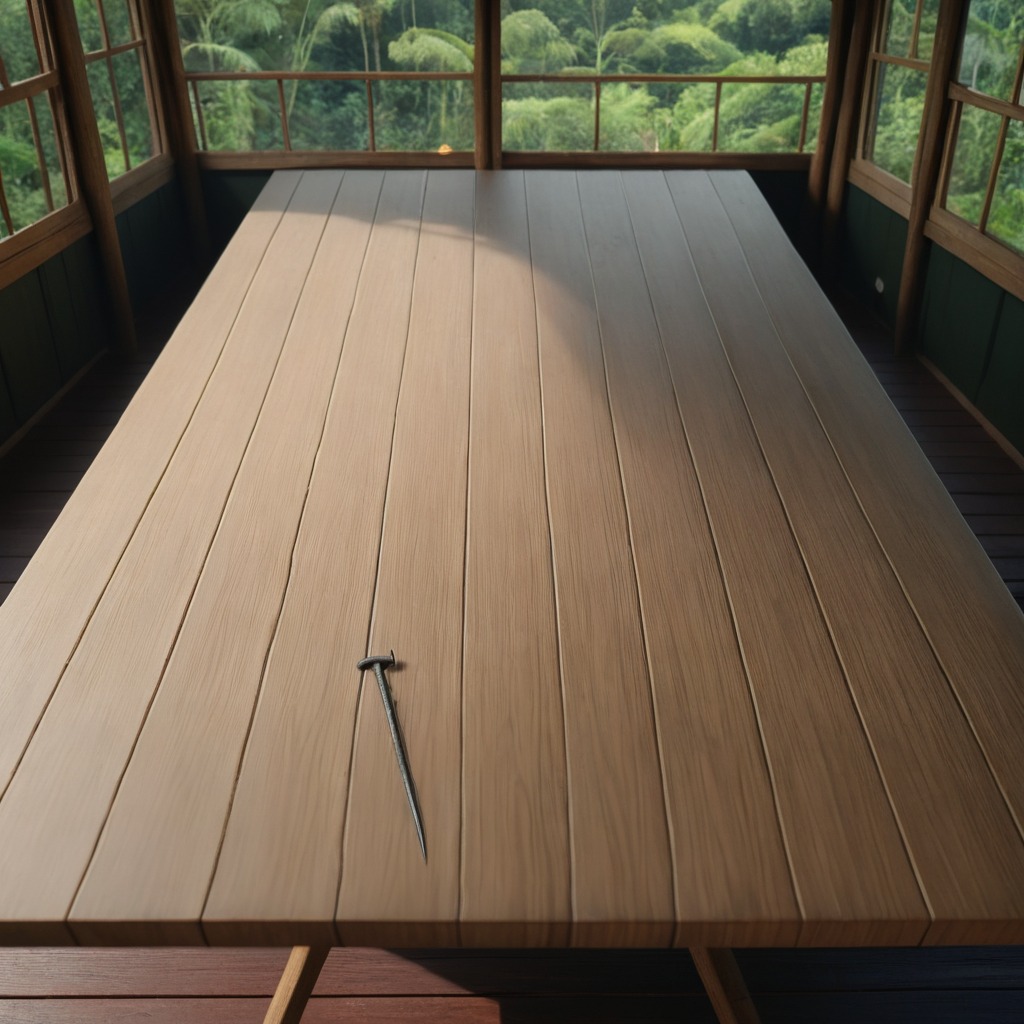
A rusty iron nail is lying on a wooden table inside a jungle field workshop tent.